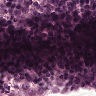
Metastatic tissue present: no